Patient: sex M, age 65
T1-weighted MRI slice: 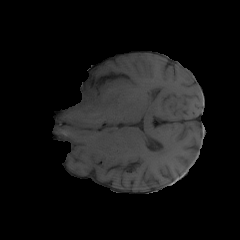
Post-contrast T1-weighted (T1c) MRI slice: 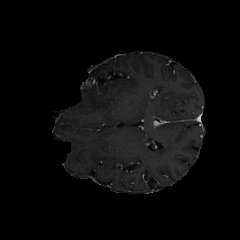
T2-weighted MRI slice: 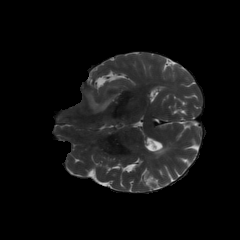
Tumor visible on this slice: yes
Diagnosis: Glioblastoma, IDH-wildtype
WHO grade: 4